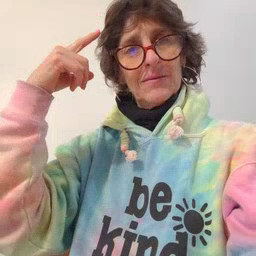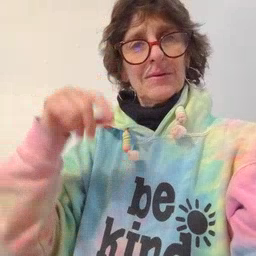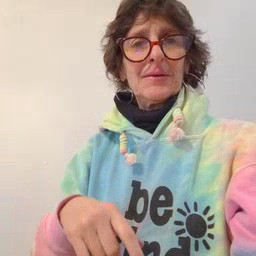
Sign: for